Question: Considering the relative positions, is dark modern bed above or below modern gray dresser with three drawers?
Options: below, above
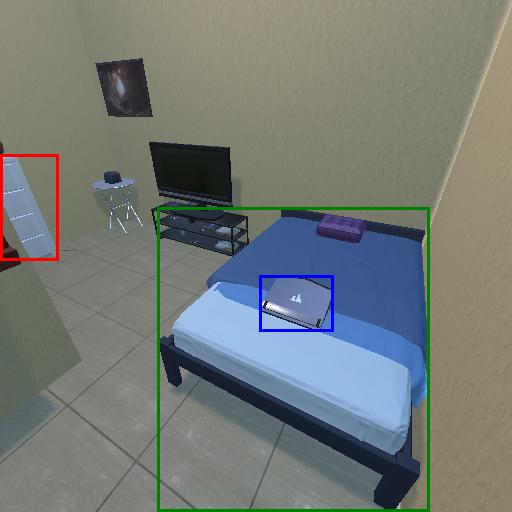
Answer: below